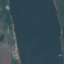
Land use / land cover class: River